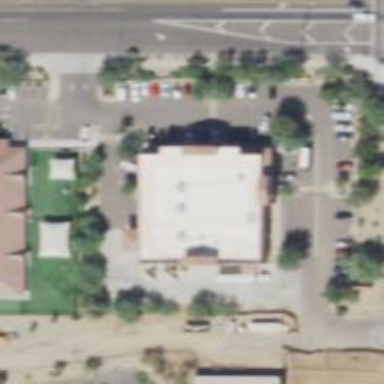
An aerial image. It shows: Pharmacy providing healthcare services.